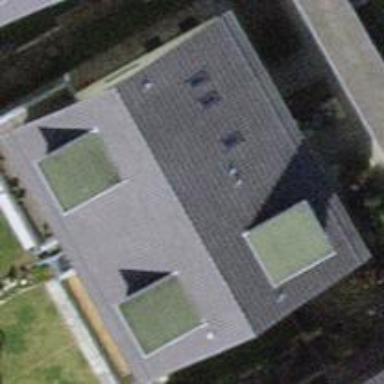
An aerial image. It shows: Semidetached house with gabled roof.